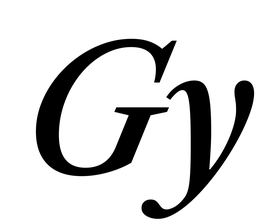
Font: LibreCaslonText-Italic_Medium_Italic